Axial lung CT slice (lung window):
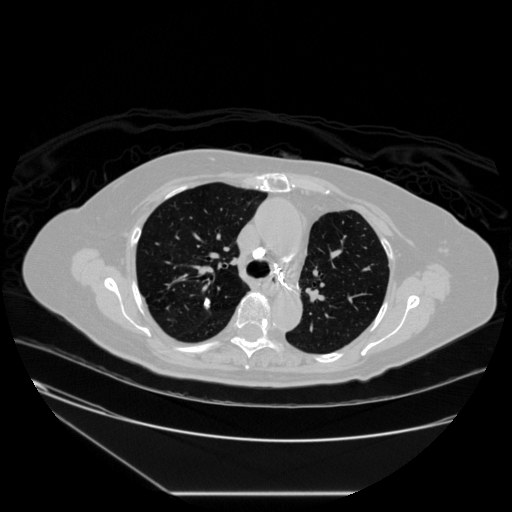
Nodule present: yes
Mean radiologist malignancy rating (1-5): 2.6